Field crop: tomato
Growth stage: 1
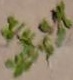
Species: portulaca